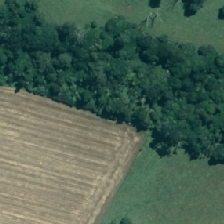
Land cover: indigenous_forest